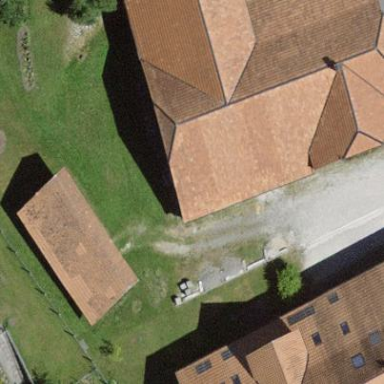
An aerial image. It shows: Farm building.